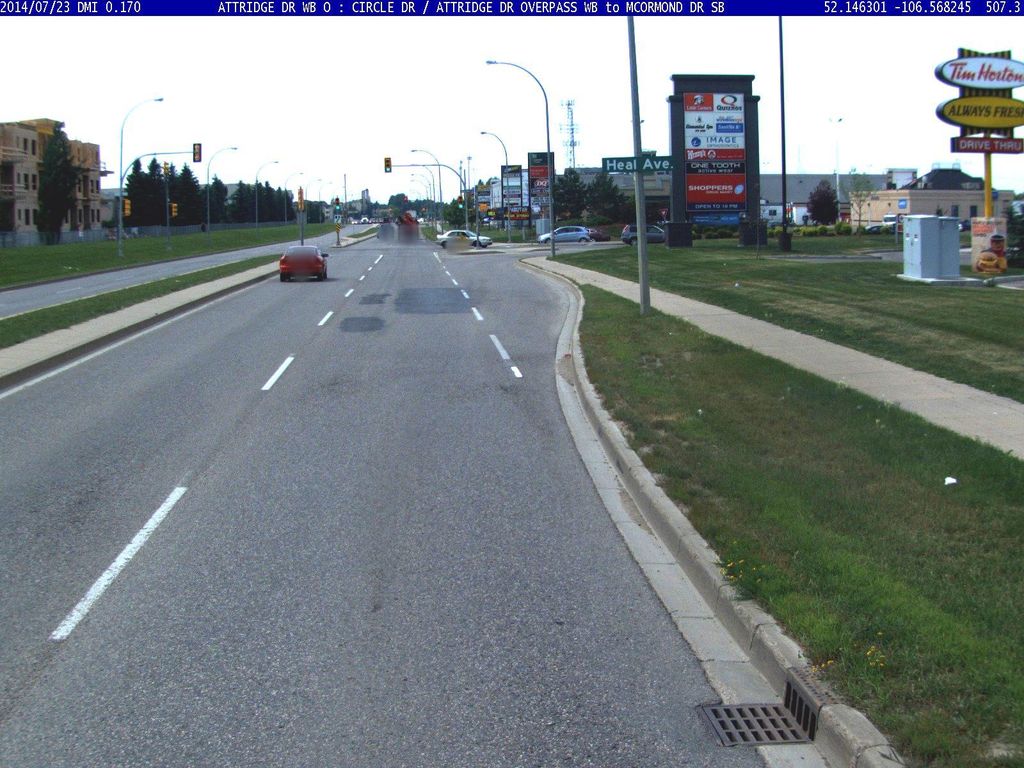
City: saskatoon